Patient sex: M
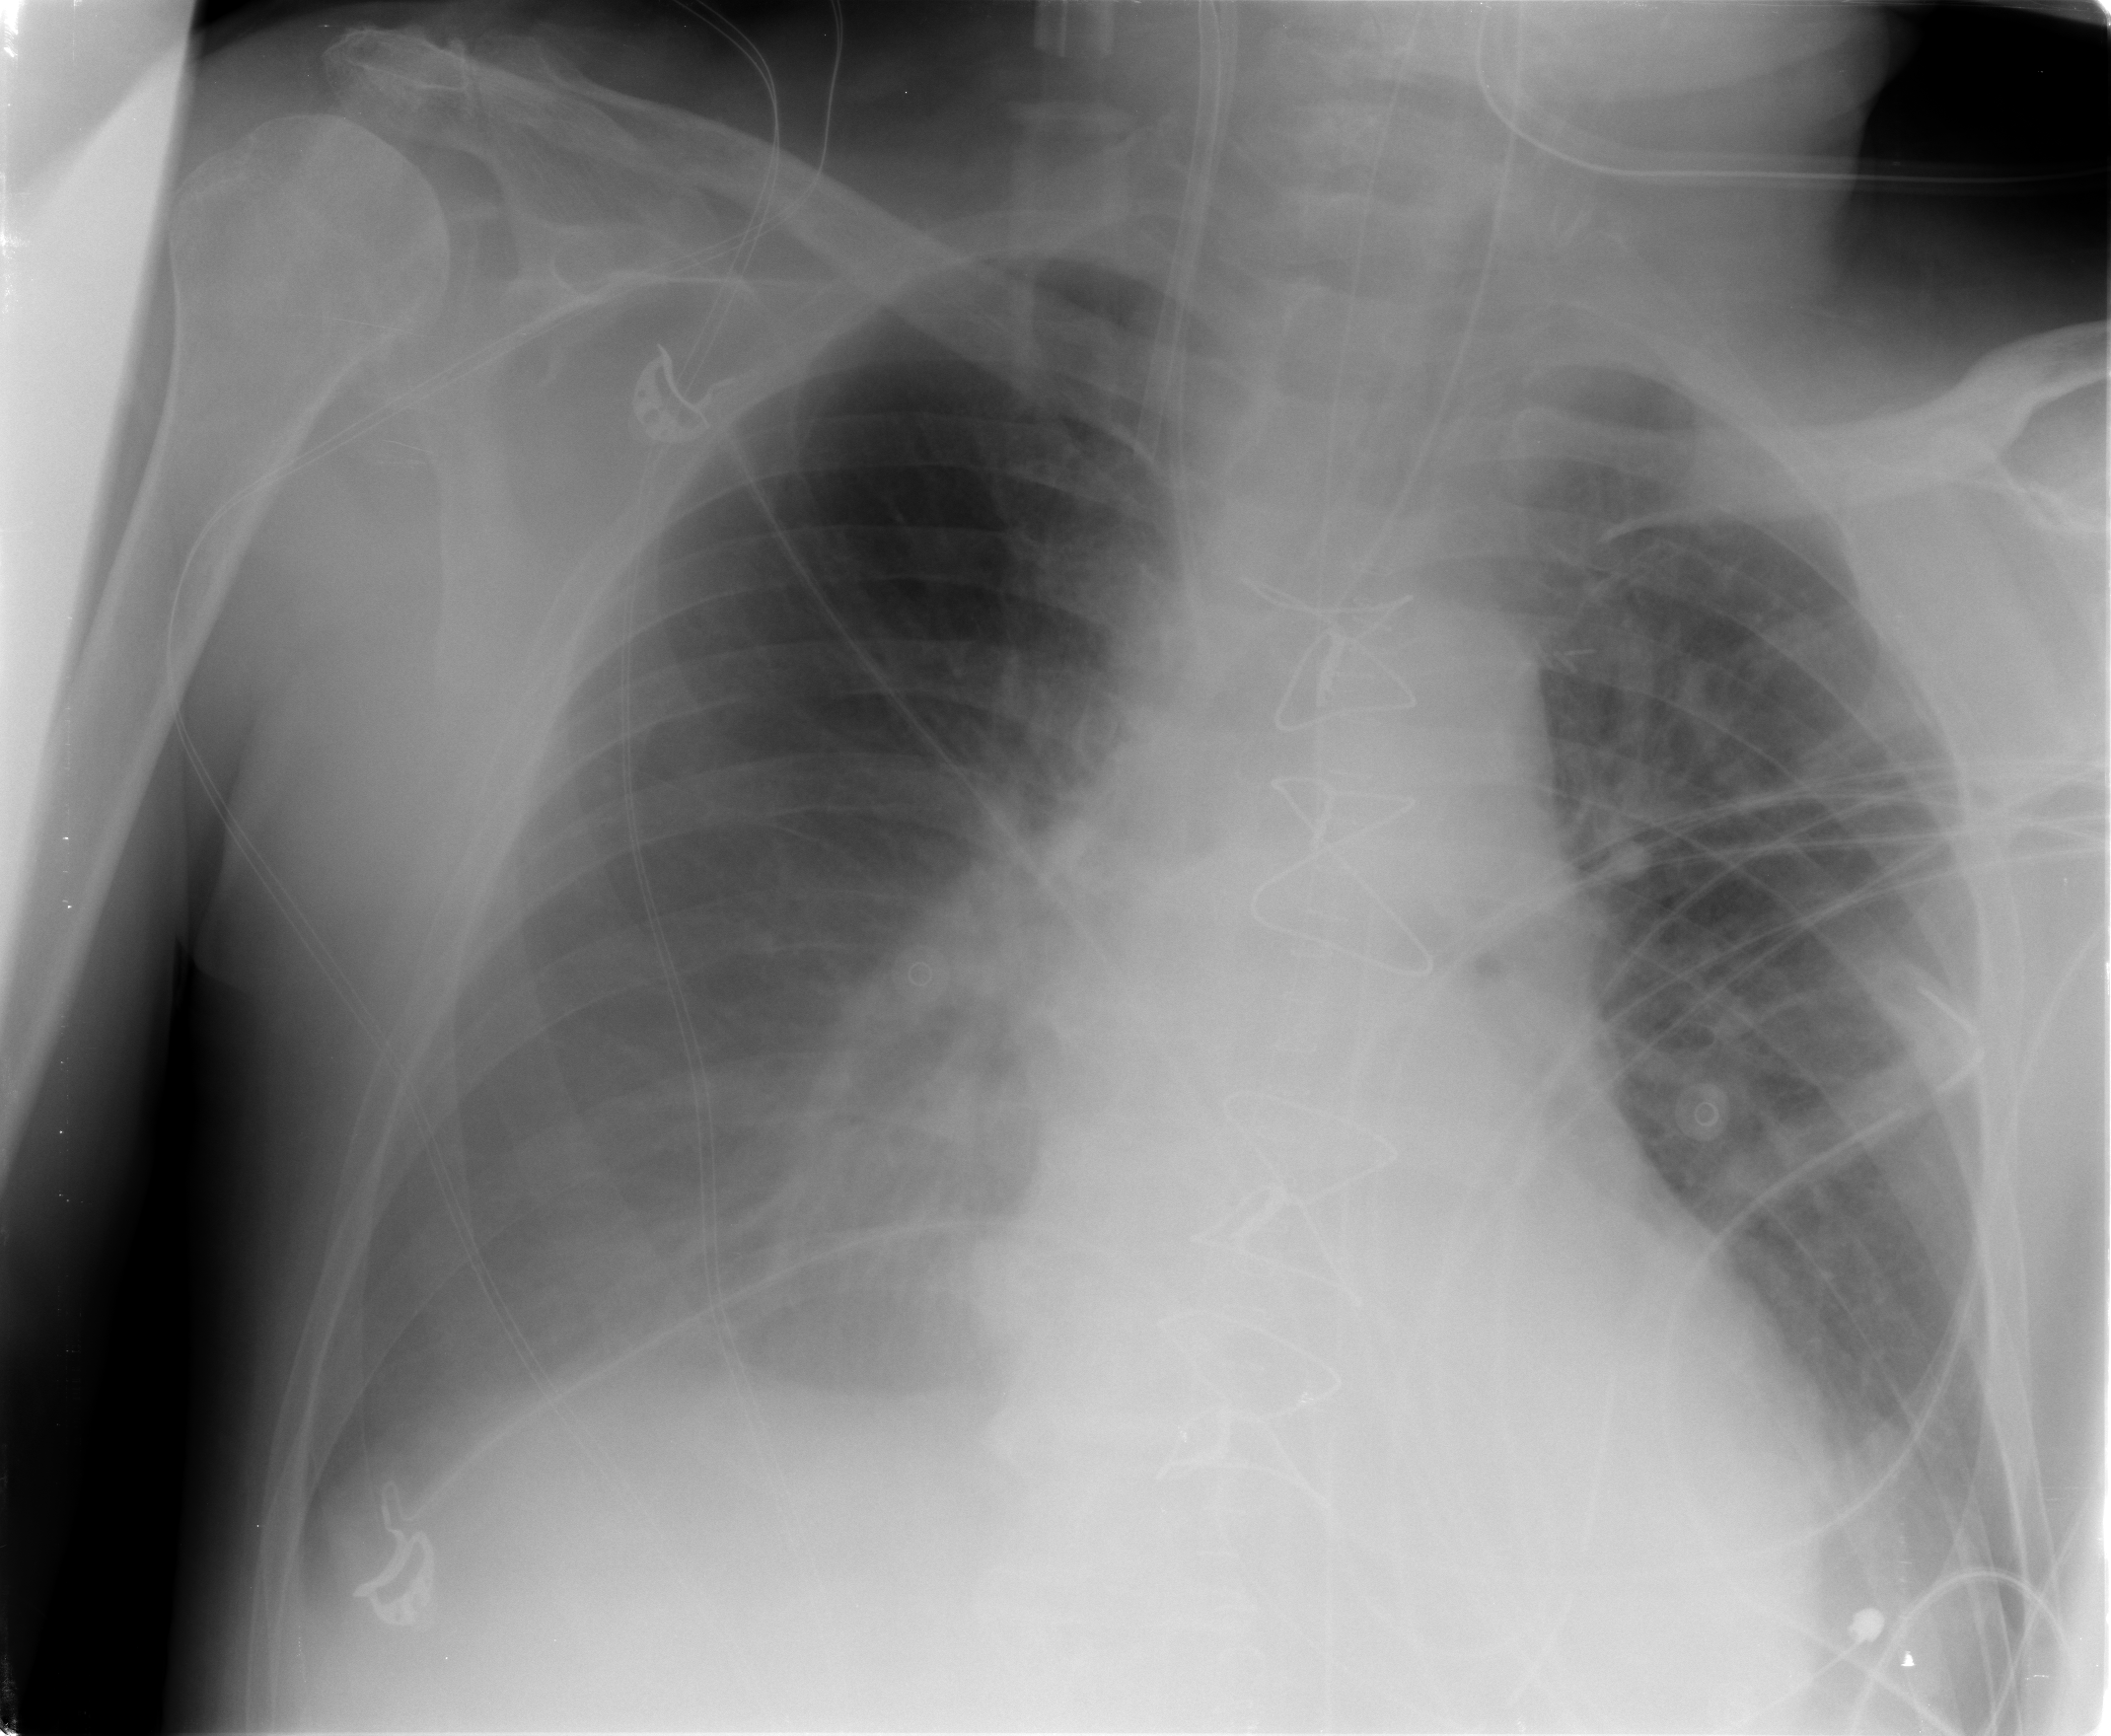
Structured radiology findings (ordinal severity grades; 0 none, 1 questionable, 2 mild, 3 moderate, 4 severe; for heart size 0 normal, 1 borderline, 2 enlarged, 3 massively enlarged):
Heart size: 1
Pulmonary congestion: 2
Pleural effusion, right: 0
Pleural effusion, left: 0
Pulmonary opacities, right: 0
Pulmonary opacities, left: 1
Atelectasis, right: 2
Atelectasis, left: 1